Question: I have an autocomplete textbox with multiple tokens. I wanted to check the first five entered characters to match and truncate the other characters.
Please find my UI screen below:

Actually I have customized the fcbk complete plug-in with shift + arrow key to do multiselect functionality to select multiple items at one stretch.
I wanted to check first five characters to match and truncate the other characters only...
My code below:
'''
var addItem = function(item, preadded){
console.log(item);
if(item.length > 1)
{
for (var i=0;i<item.length;i++)
{
var title = $(item[i]).text();
console.log('Title = ' + title);
var value = ($(item[i]).attr('rel') && $(item[i]).attr('rel') != -1 ? $(item[i]).attr('rel') : title);
var li = document.createElement('li');
var txt = document.createTextNode(title);
var aclose = document.createElement('a');
var input = addHiddenInput(value);
$(li).attr({
'class': 'bit-box'
});
$(li).prepend(txt);
$(aclose).attr({
'class': 'closebutton',
'href': '#'
});
li.appendChild(aclose);
li.appendChild(input);
holder.appendChild(li);
$(aclose).click(function(){
$(this).parent('li').fadeOut('fast', function(){
$(this).remove();
});
return false;
});
item[i].remove();
}
}
else
{
console.log(item);
var title = item.text();
console.log('title = ' + title);
var value = (item.attr('rel') && item.attr('rel') != -1 ? item.attr('rel') : title);
var li = document.createElement('li');
var txt = document.createTextNode(title);
var aclose = document.createElement('a');
var input = addHiddenInput(value);
$(li).attr({
'class': 'bit-box'
});
$(li).prepend(txt);
$(aclose).attr({
'class': 'closebutton',
'href': '#'
});
li.appendChild(aclose);
li.appendChild(input);
holder.appendChild(li);
$(aclose).click(function(){
$(this).parent('li').fadeOut('fast', function(){
$(this).remove();
});
return false;
});
}
if (!preadded) {
holder.removeChild(document.getElementById(elem[0].id));
addInput(elem);
}
if(!controlKeyPressed){
feed.hide();
}
item.remove();
}
'''
This is my addItem function with mutiselect value getting added to autocomplete textbox with tokens.
My Expected Output:
'''
Manuel...
'''
Any help on this?
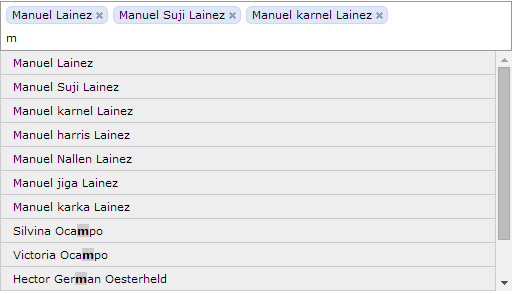
Answer: Hey you can achieve your stuff like below code:
'''
txt.substr(0, txt.length - 1);
$(li).html(txt + "...");
'''
Try this option...